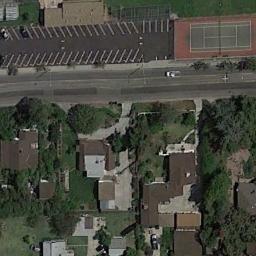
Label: tennis_court